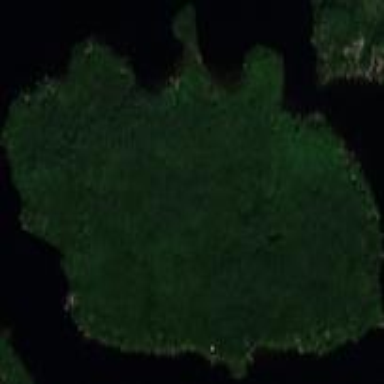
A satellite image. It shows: Island covered with woodland.